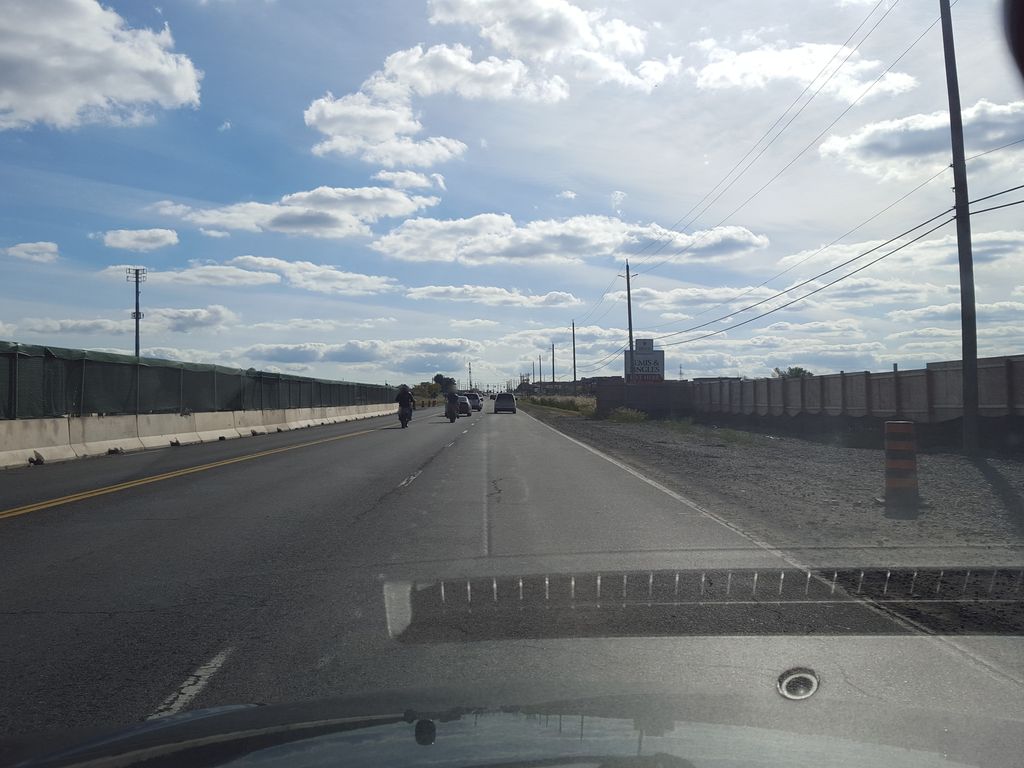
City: hamilton